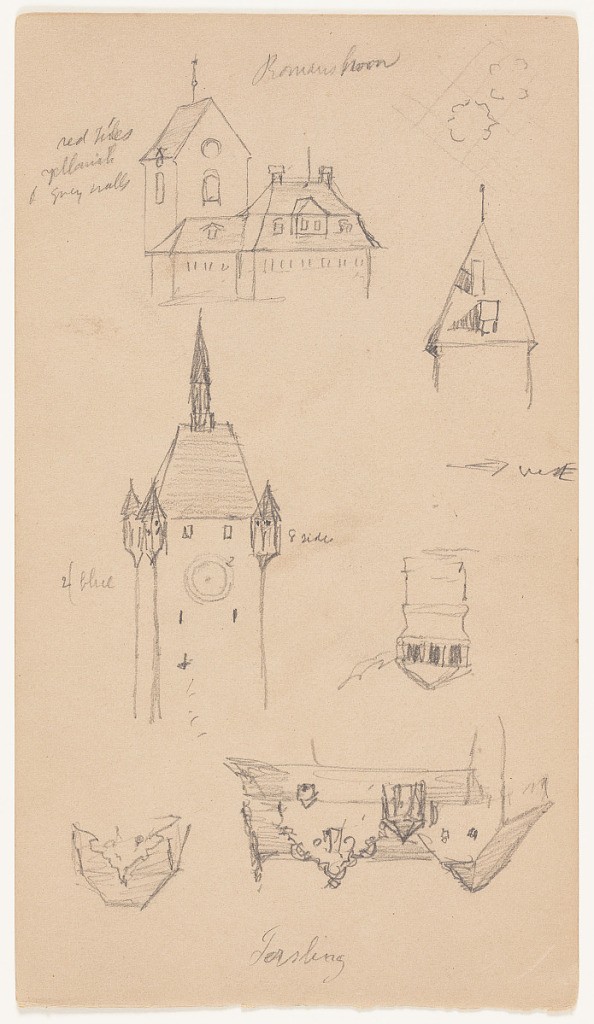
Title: Architecture Studies, Romanshorn, Switzerland
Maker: Frederic Edwin Church, American, 1826–1900
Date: August 1868
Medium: Graphite on tan wove paper
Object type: Drawing
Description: Architectural studies around Romanshorn, Switzerland showing a tall, stately building with details of tiles and a tower in the upper portion. At center, a sketch of a clock tower with a pointed Alpine design is visible. Along lower margin and oppositely oriented, the facade of a house and a detail of it are also included.

Verso: Architectural studies around Romanshorn, Switzerland, showing three views of towers at right and sketches of building facades at center. A shingled building with a detail of its shingles is shown at lower center.